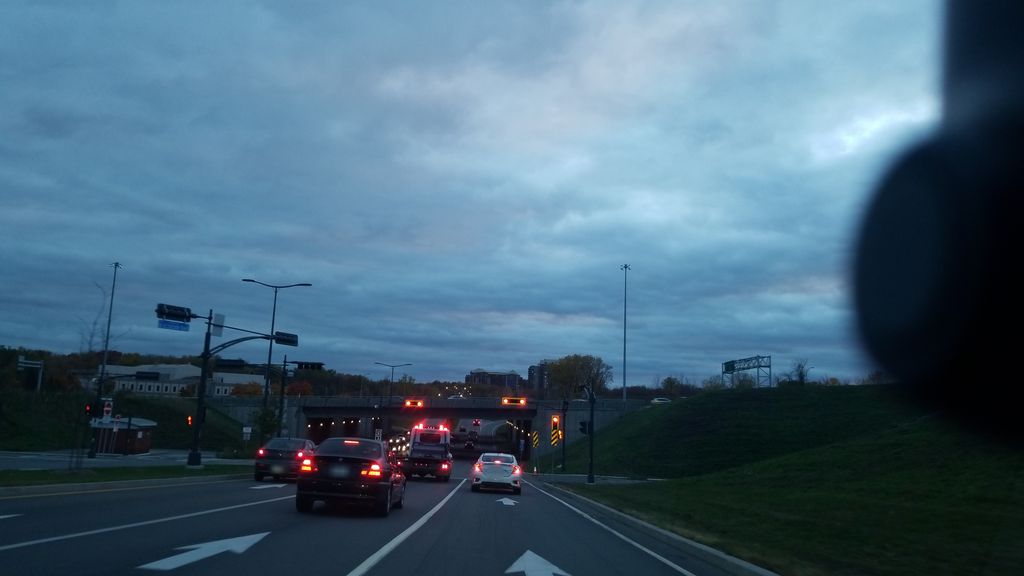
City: montreal